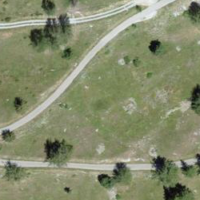
EUNIS habitat code: 32
Species observed at this site:
Carduelis citrinella